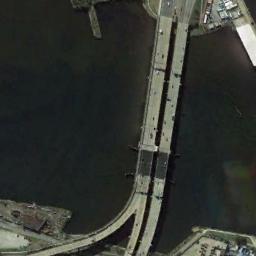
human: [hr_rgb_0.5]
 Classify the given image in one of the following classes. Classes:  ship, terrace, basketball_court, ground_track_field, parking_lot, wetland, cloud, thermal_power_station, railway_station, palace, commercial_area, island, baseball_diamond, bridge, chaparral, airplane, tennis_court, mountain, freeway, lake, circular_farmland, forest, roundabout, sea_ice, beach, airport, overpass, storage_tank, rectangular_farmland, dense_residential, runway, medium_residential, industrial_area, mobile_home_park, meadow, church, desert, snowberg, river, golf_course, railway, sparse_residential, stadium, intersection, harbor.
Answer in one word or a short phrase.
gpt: bridge